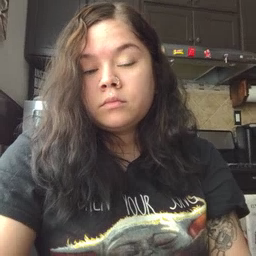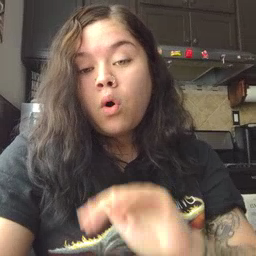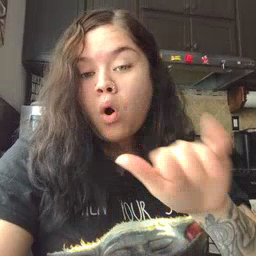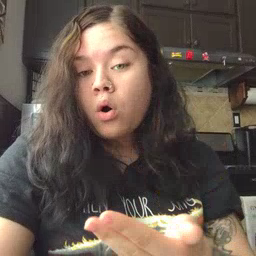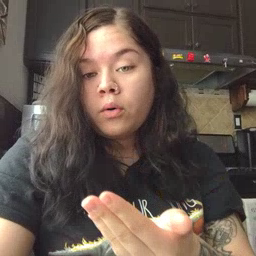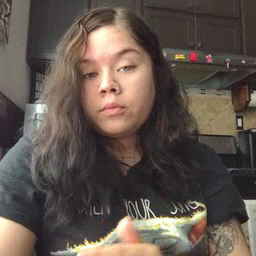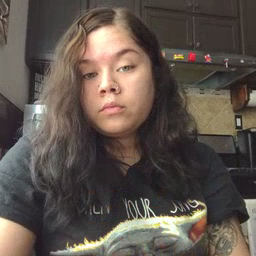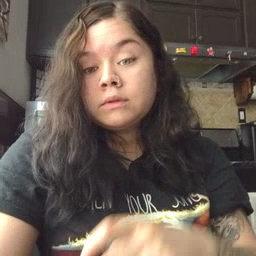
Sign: all